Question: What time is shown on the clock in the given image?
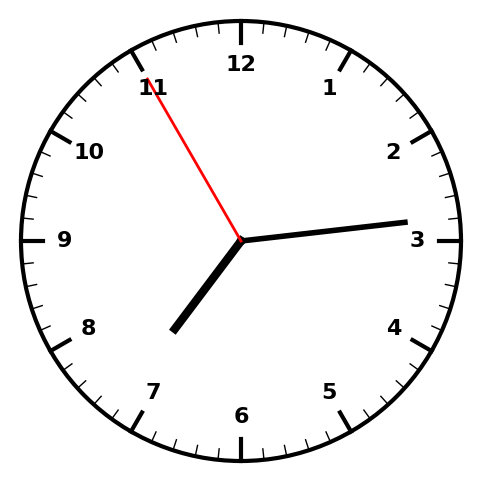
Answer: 07:13:55